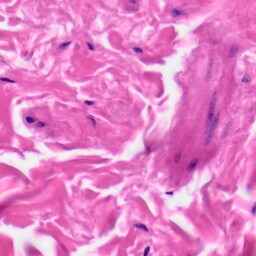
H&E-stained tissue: Skin